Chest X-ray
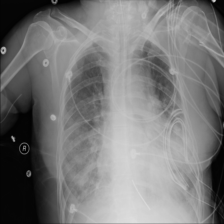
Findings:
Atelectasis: negative
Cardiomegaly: negative
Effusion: positive
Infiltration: positive
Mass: negative
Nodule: negative
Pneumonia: negative
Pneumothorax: negative
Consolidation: negative
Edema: negative
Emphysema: negative
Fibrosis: negative
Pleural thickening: negative
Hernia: negative